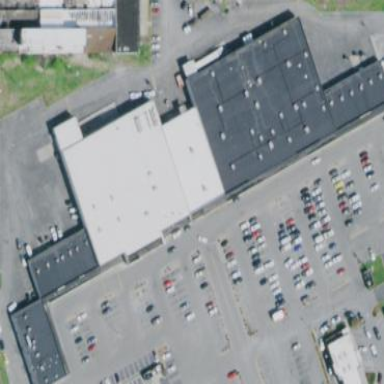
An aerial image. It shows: Commercial building that serves as mall.